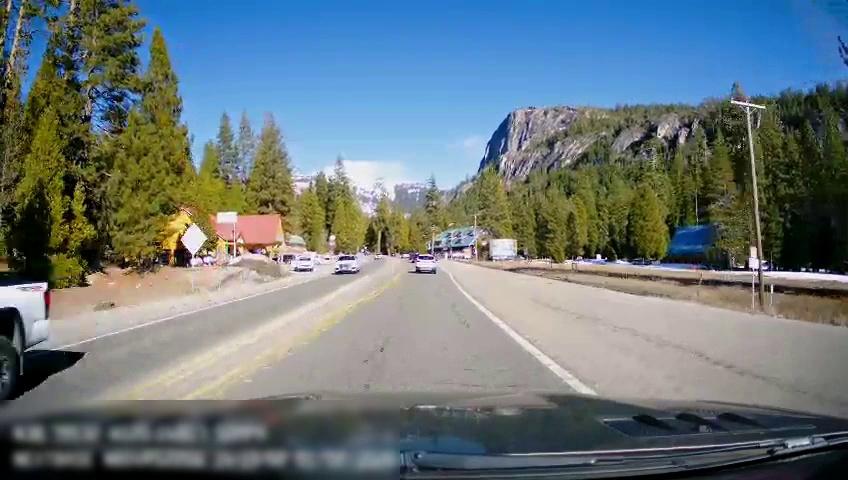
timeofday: Day
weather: Sunny
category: Drivable Space
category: Vehicles | Truck
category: Vehicles | SUV
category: Vehicles | SUV
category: Vehicles | SUV
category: Lanes | Opposite Lane
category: Lanes | Opposite Lane
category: Lanes | Current Lane
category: Lanes | Current Lane
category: Traffic | Signs
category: Traffic | Signs